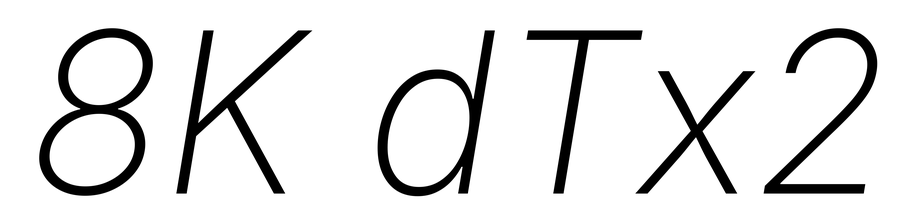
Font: Inter-Italic_ExtraLight_Italic